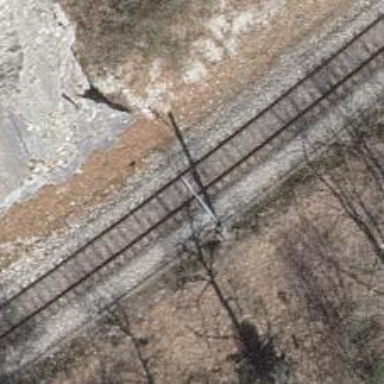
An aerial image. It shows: Railway signal.